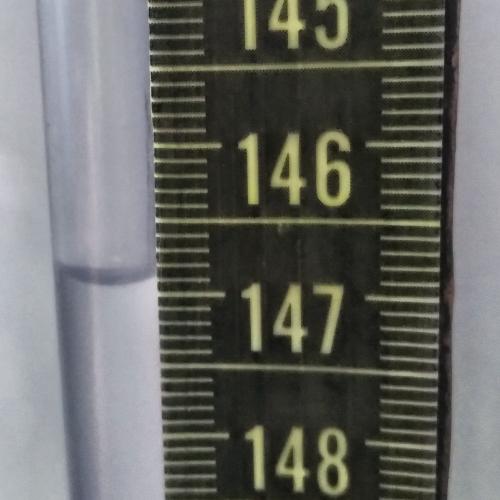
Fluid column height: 146.9 cm